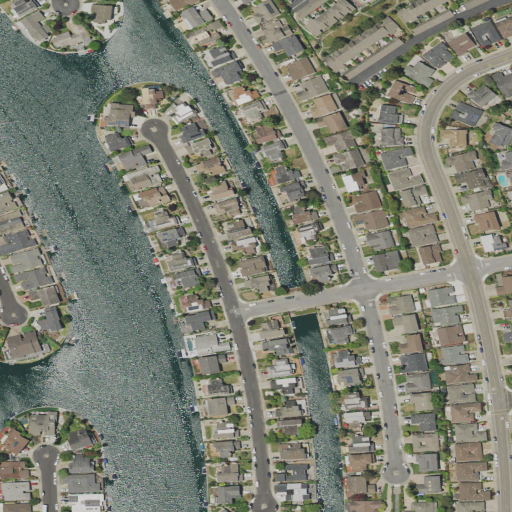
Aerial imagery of island in California named Dolphin Isle containing medium intensity development, open water, low intensity development, high intensity development, and open development